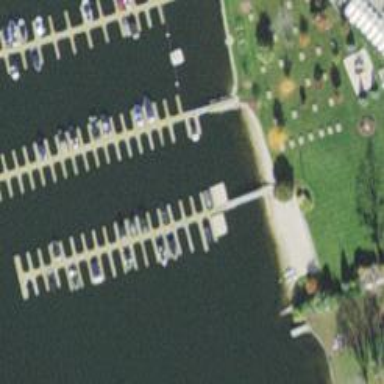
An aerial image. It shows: Man-made pier.